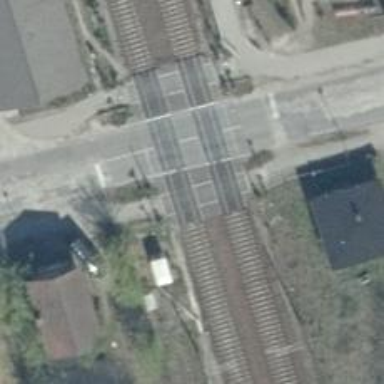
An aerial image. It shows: Railway crossing with full barriers.